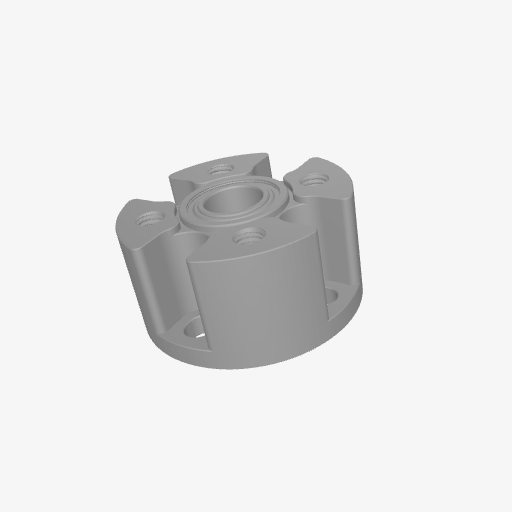
Part: DualBearingPillowBlock8ID